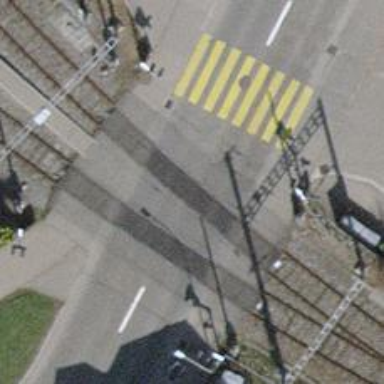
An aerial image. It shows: Level crossing with double half barrier.